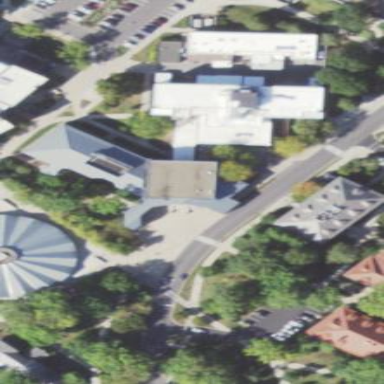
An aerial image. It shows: University building that houses museum.